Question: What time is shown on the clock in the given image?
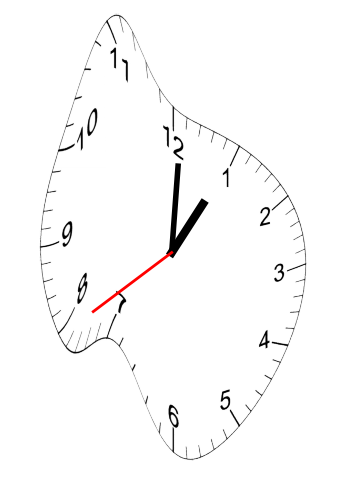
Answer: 01:00:39